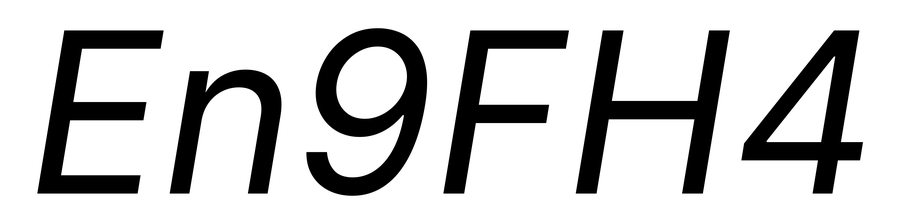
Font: Inter-Italic_Italic